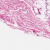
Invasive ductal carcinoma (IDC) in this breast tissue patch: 0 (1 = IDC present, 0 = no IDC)